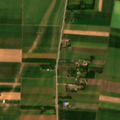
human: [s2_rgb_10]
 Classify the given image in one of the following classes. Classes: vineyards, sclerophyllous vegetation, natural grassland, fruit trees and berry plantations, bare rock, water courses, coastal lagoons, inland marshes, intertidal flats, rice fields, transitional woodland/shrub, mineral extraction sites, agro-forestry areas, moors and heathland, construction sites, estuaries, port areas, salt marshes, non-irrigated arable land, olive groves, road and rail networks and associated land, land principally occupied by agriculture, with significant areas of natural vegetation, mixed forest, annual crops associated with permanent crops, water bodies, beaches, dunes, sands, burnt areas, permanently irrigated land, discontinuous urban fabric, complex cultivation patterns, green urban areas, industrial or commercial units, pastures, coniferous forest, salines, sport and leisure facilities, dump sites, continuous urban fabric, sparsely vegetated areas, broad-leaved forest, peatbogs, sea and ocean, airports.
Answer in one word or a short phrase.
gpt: non-irrigated arable land, complex cultivation patterns